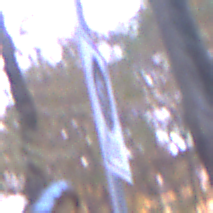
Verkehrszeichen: EndeFahrradzone
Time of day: Night
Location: Outdoor (Suburban)
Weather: PartlyCloudy
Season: NotSpecified
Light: Artificial